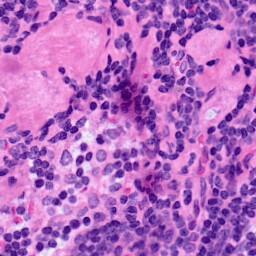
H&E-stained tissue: LymphNode